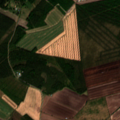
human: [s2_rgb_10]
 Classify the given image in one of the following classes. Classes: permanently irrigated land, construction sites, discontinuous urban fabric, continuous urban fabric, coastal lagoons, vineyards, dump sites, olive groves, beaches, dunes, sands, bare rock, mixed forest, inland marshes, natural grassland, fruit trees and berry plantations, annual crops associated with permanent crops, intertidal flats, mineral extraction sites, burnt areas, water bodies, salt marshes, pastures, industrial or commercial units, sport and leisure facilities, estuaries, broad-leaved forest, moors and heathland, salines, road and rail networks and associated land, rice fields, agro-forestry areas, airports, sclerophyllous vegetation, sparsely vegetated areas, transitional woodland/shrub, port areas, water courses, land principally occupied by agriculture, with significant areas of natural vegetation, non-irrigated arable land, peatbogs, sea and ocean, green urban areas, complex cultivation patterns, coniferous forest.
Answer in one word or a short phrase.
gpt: non-irrigated arable land, land principally occupied by agriculture, with significant areas of natural vegetation, mixed forest, transitional woodland/shrub